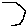
Label: hexagon